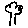
Label: tree